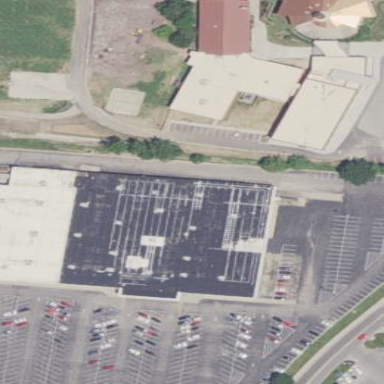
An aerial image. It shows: Building.